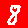
Digit: 8